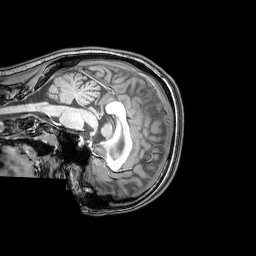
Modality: T1w
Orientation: sagittal
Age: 24
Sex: female
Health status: healthy
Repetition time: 0.081 s
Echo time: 0.037 s